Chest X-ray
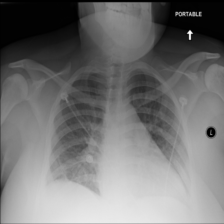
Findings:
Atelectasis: negative
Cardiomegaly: negative
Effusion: negative
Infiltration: negative
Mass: negative
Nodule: negative
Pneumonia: negative
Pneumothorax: negative
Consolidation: negative
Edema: negative
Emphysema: negative
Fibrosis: negative
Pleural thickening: negative
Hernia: negative